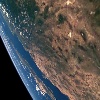
Label: land